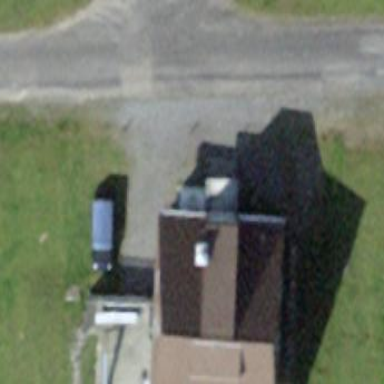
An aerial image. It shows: Hut.